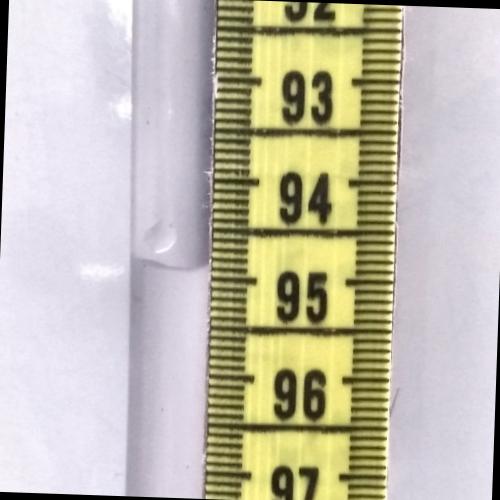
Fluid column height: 94.9 cm